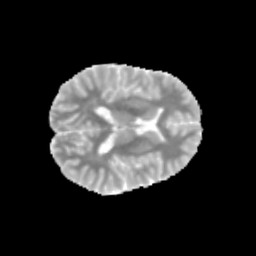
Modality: MD
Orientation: axial
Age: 12
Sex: male
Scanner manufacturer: siemens
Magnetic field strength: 3 T
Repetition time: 3.8 s
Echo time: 0.07 s